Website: macys
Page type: receipt
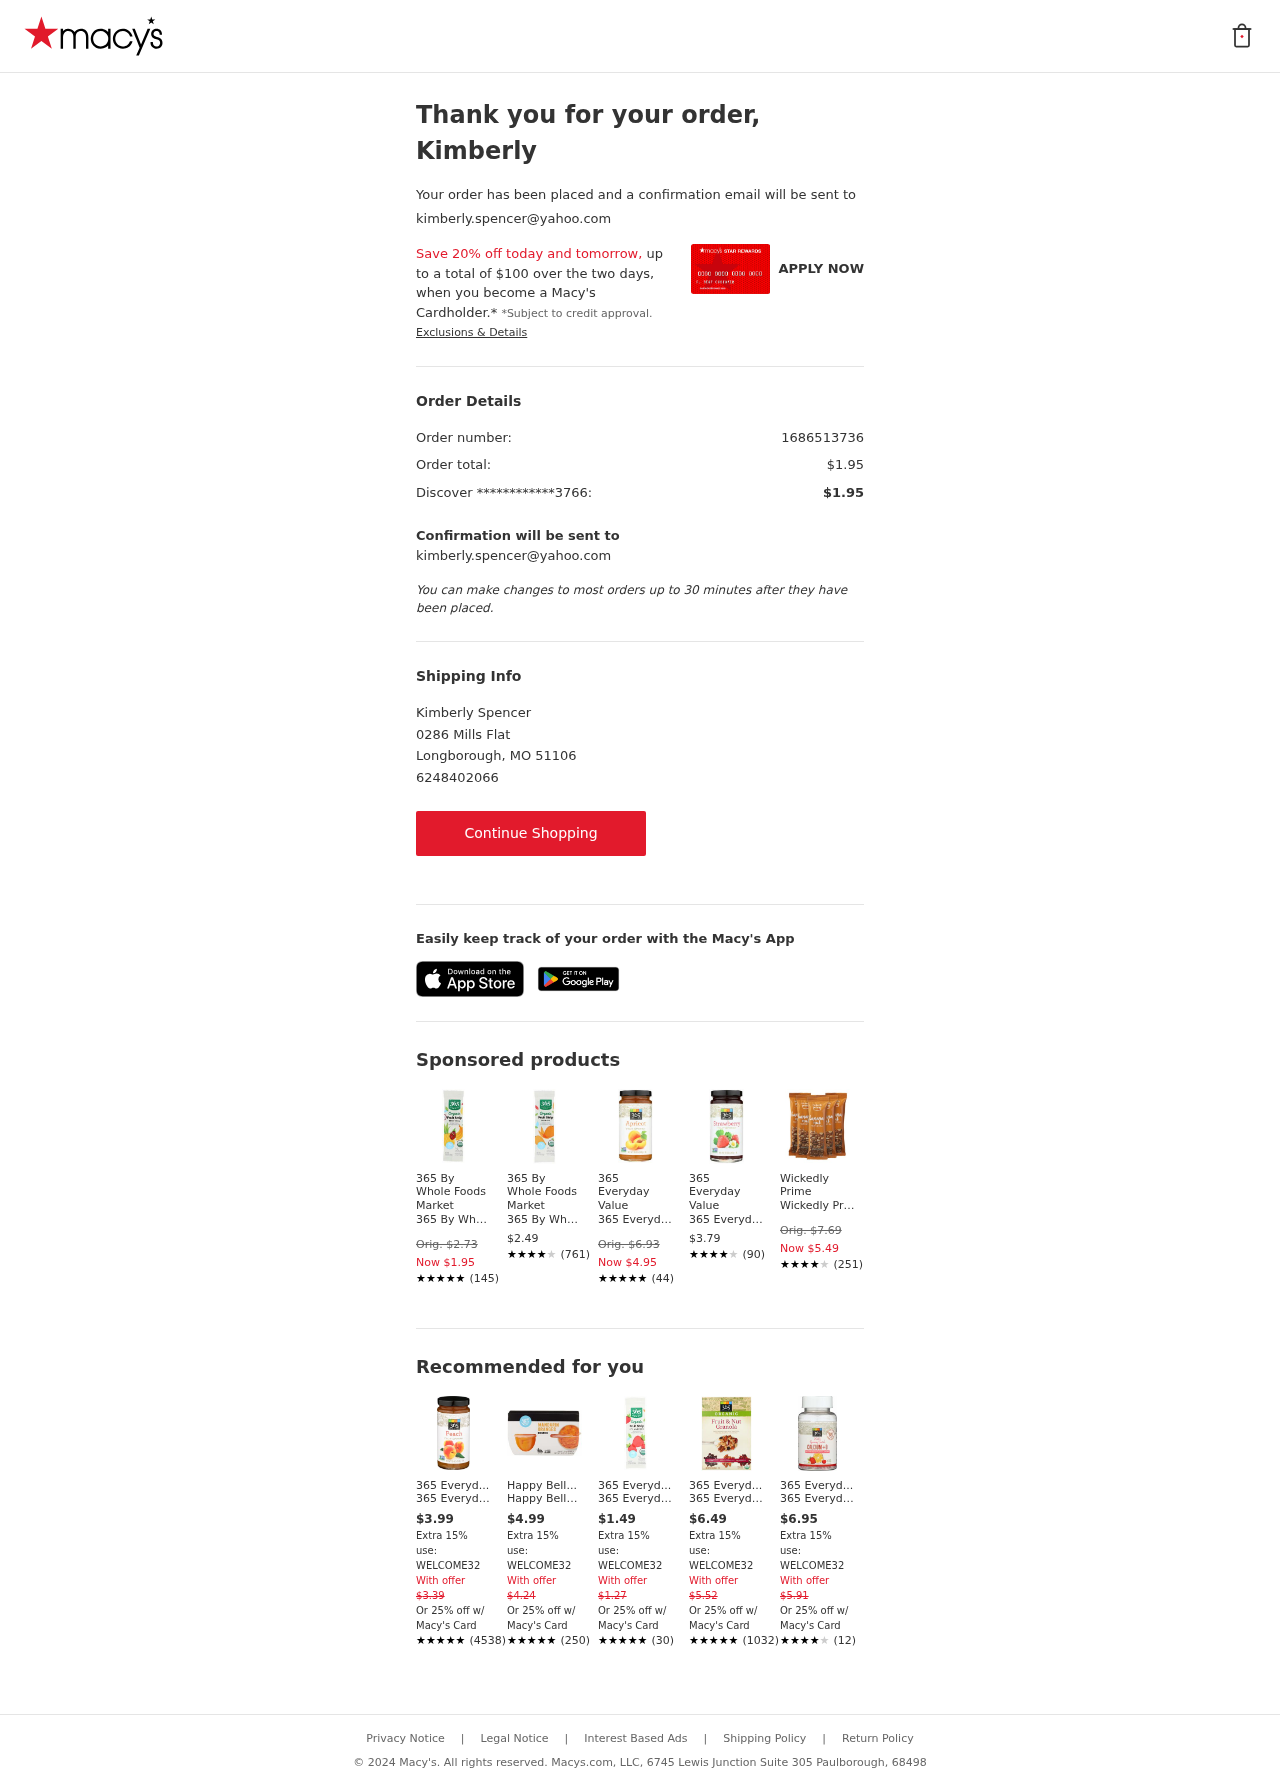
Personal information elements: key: PII_CARD_LAST4
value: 3766
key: PII_CARD_TYPE
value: Discover
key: PII_EMAIL
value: kimberly.spencer@yahoo.com
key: PII_FIRSTNAME
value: Kimberly
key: PII_FULLNAME
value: Kimberly Spencer
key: PII_PHONE
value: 6248402066
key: PII_PROMO_CODE
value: WELCOME32
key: PII_STREET
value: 0286 Mills Flat
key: PII_EMAIL2
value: kimberly.spencer@yahoo.com
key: PII_CITY_STATE_ZIP
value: Longborough, MO 51106
Product elements: key: PRODUCT10_BRAND
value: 365 Everyday Value
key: PRODUCT10_NAME
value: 365 Everyday Value, Kids Gummy Swirls Calcium + D, Assorted Fruit Flavors, 60 ct
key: PRODUCT10_NUM_RATINGS
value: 12
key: PRODUCT10_PRICE
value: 6.95
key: PRODUCT10_RATING
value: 4.1
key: PRODUCT1_BRAND
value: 365 By Whole Foods Market
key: PRODUCT1_NAME
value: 365 By Whole Foods Market, Fruit Strip Tropical Single Organic, 0.65 Ounce
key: PRODUCT1_NUM_RATINGS
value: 145
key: PRODUCT1_PRICE
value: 1.95
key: PRODUCT1_RATING
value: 4.6
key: PRODUCT2_BRAND
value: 365 By Whole Foods Market
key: PRODUCT2_NAME
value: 365 By Whole Foods Market, Fruit Strip Mango Single Organic, 0.65 Ounce
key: PRODUCT2_NUM_RATINGS
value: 761
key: PRODUCT2_PRICE
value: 2.49
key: PRODUCT2_RATING
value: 3.9
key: PRODUCT3_BRAND
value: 365 Everyday Value
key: PRODUCT3_NAME
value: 365 Everyday Value, Apricot Fruit Spread, 10 oz
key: PRODUCT3_NUM_RATINGS
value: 44
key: PRODUCT3_PRICE
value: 4.95
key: PRODUCT3_RATING
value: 4.9
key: PRODUCT4_BRAND
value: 365 Everyday Value
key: PRODUCT4_NAME
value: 365 Everyday Value, Strawberry Fruit Spread, 10 oz
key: PRODUCT4_NUM_RATINGS
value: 90
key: PRODUCT4_PRICE
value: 3.79
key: PRODUCT4_RATING
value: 3.9
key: PRODUCT5_BRAND
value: Wickedly Prime
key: PRODUCT5_NAME
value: Wickedly Prime Fruit & Nut Bar, Banana Nut, Gluten Free, Kosher, 1.4 Ounce (Pack of 5)
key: PRODUCT5_NUM_RATINGS
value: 251
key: PRODUCT5_PRICE
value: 5.49
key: PRODUCT5_RATING
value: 3.7
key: PRODUCT6_BRAND
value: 365 Everyday Value
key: PRODUCT6_NAME
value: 365 Everyday Value, Peach Fruit Spread, 10 oz
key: PRODUCT6_NUM_RATINGS
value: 4538
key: PRODUCT6_PRICE
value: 3.99
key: PRODUCT6_RATING
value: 4.6
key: PRODUCT7_BRAND
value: Happy Belly
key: PRODUCT7_NAME
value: Happy Belly 16 Ounce Juice Fruit Cups, Mandarin Orange
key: PRODUCT7_NUM_RATINGS
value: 250
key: PRODUCT7_PRICE
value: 4.99
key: PRODUCT7_RATING
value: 4.5
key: PRODUCT8_BRAND
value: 365 Everyday Value
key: PRODUCT8_NAME
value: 365 Everyday Value, Organic Fruit Strip, Strawberry, 0.65 oz
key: PRODUCT8_NUM_RATINGS
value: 30
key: PRODUCT8_PRICE
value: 1.49
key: PRODUCT8_RATING
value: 4.5
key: PRODUCT9_BRAND
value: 365 Everyday Value
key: PRODUCT9_NAME
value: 365 Everyday Value, Organic Fruit & Nut Granola, 17 oz
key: PRODUCT9_NUM_RATINGS
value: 1032
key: PRODUCT9_PRICE
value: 6.49
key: PRODUCT9_RATING
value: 4.6
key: PRODUCT1_ORIGINAL_PRICE
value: Orig. $2.73
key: PRODUCT3_ORIGINAL_PRICE
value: Orig. $6.93
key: PRODUCT5_ORIGINAL_PRICE
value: Orig. $7.69
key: PRODUCT6_OFFER_PRICE
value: $3.39
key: PRODUCT7_OFFER_PRICE
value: $4.24
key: PRODUCT8_OFFER_PRICE
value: $1.27
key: PRODUCT9_OFFER_PRICE
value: $5.52
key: PRODUCT10_OFFER_PRICE
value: $5.91
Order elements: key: ORDER_ID
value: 1686513736
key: ORDER_TOTAL
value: $1.95